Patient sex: M
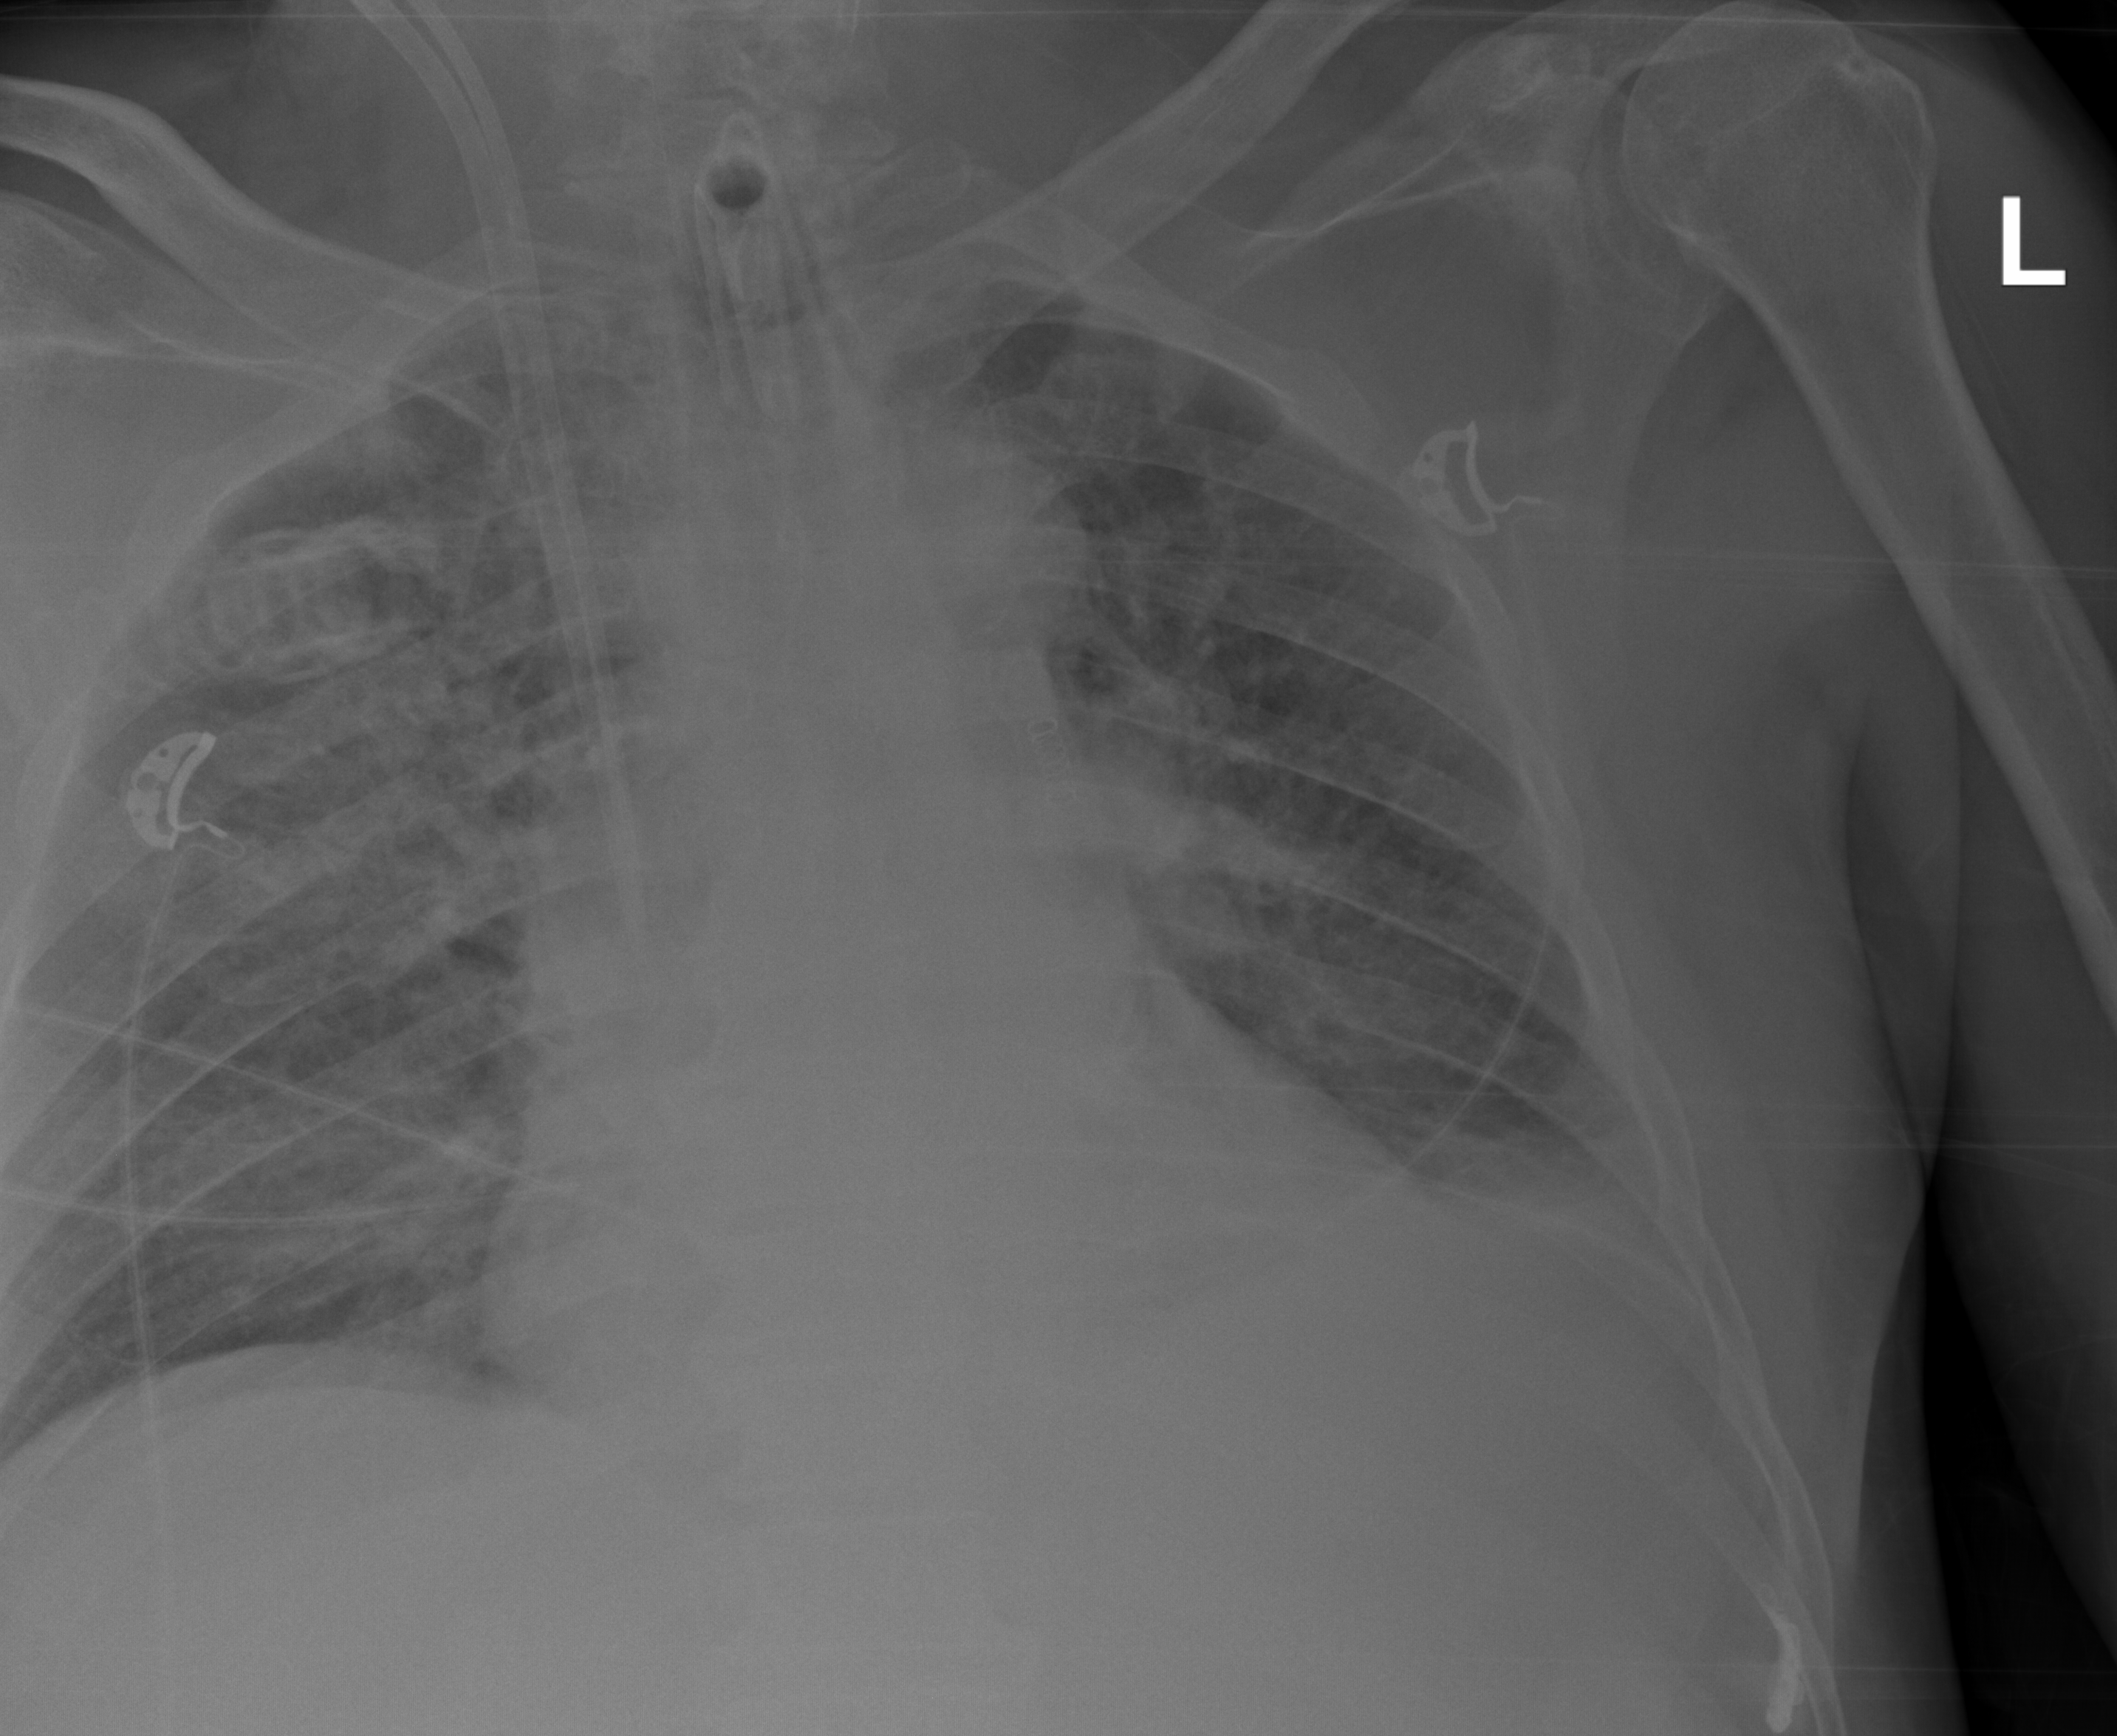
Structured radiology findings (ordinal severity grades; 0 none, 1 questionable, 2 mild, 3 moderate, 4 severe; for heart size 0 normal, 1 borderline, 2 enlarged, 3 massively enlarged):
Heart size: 0
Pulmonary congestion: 2
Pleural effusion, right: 0
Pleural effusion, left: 2
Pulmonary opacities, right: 2
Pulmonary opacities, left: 1
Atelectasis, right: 2
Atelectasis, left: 2